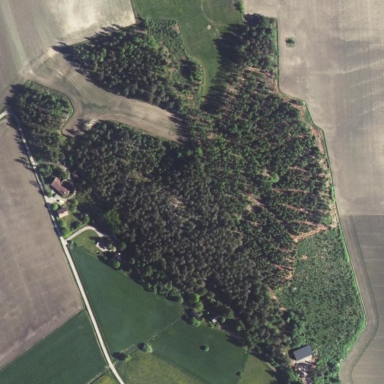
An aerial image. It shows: Beautiful woodland area.